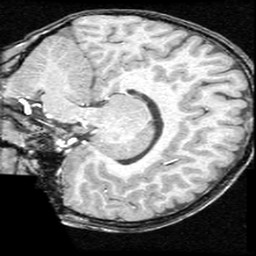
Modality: T1w
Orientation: sagittal
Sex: male
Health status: ill
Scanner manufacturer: ge
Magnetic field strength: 1.5 T
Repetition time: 21 s
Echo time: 0.008 s